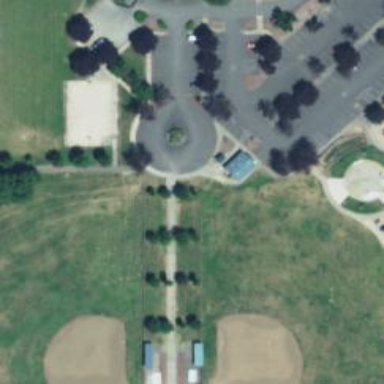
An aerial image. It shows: Footway passing through park.